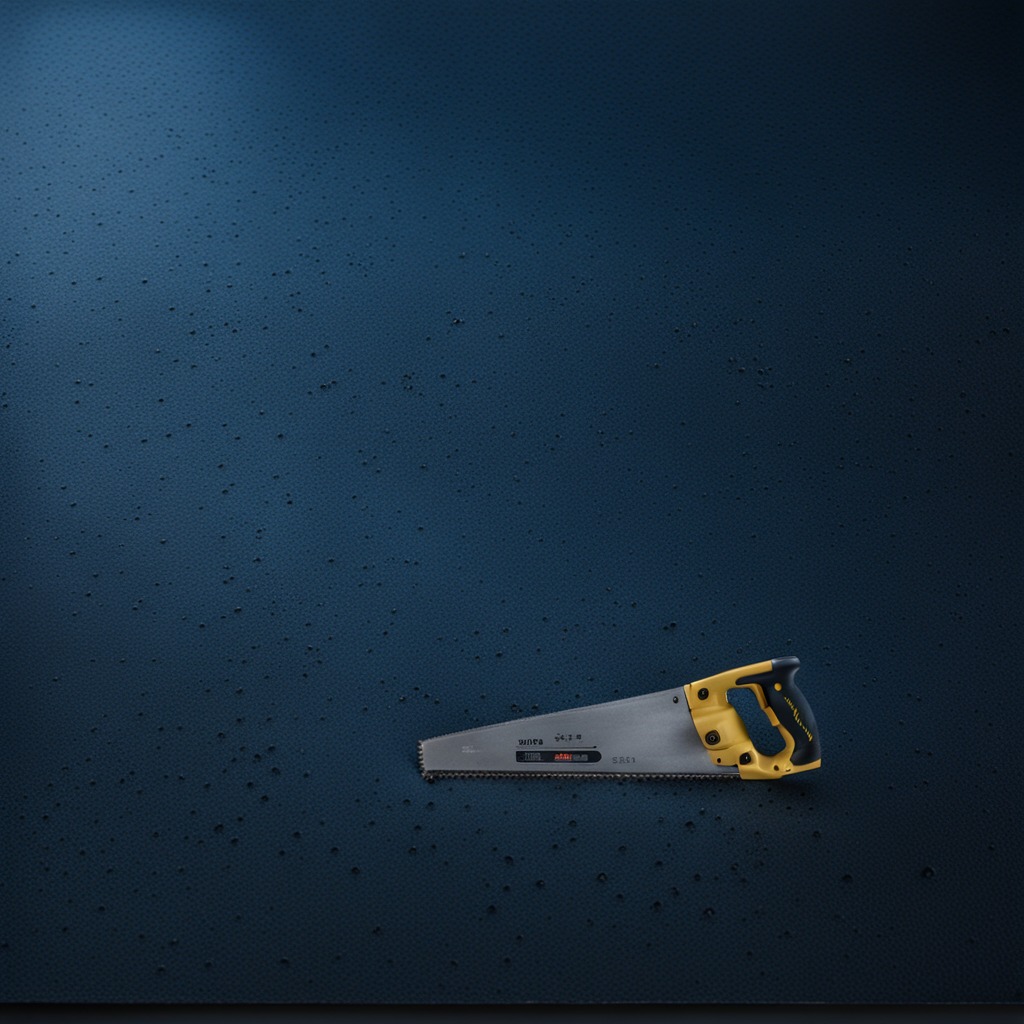
A metal saw is lying on a clean granite tabletop inside a workshop at night.